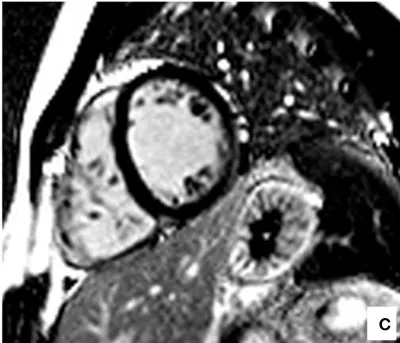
Representative native T1 mapping image and the corresponding late gadolinium enhancement (LGE) image at presentation. (C) Corresponding mid-ventricular SAX LGE image without evidence of LGE. Normal T1 Mapping values for a 3 Tesla MRI <1,228 ms (1,181 +- 47 ms).
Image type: radiology (mri)